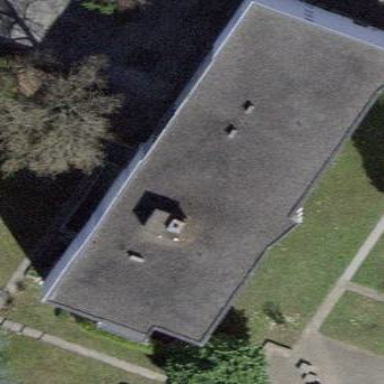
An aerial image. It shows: Building with flat roof.